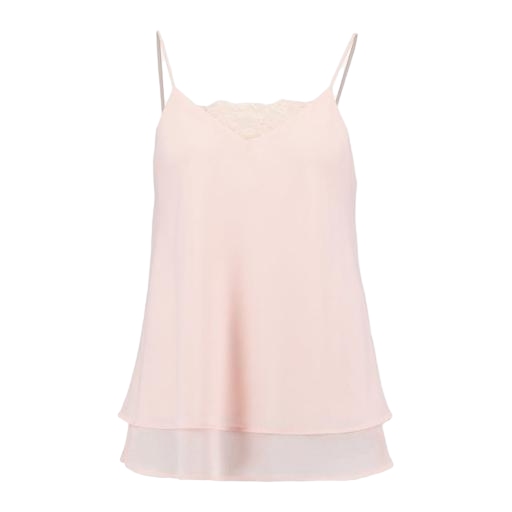
double layer cami, pink strappy cami, pink strappy top lace, white background